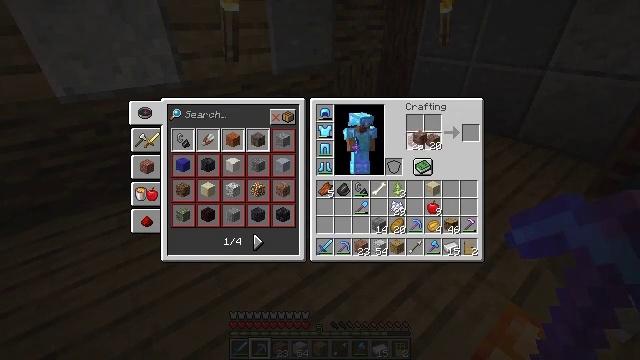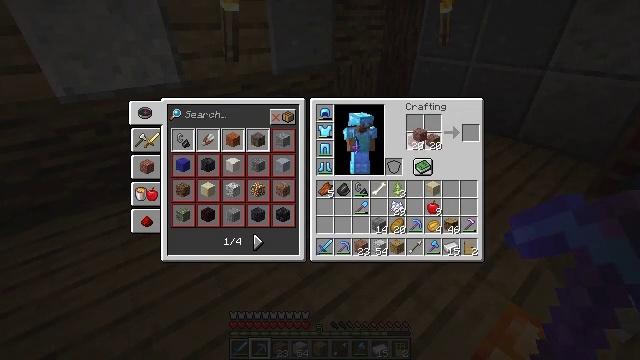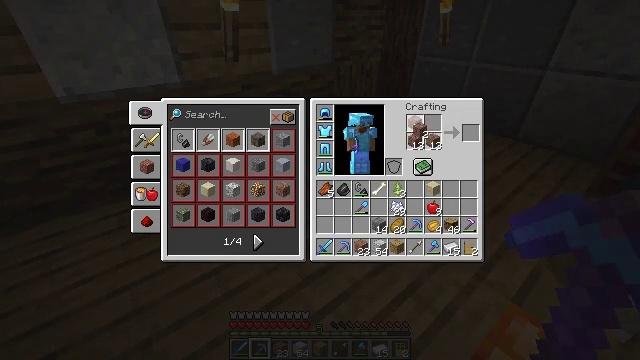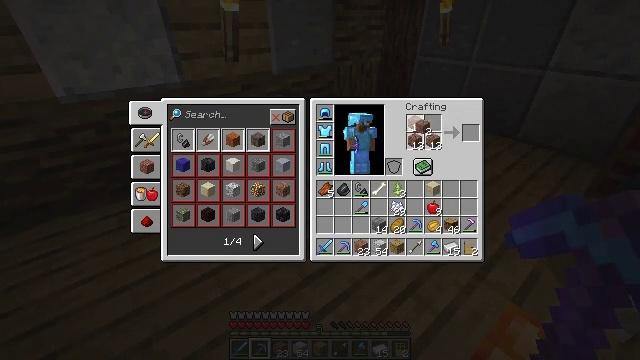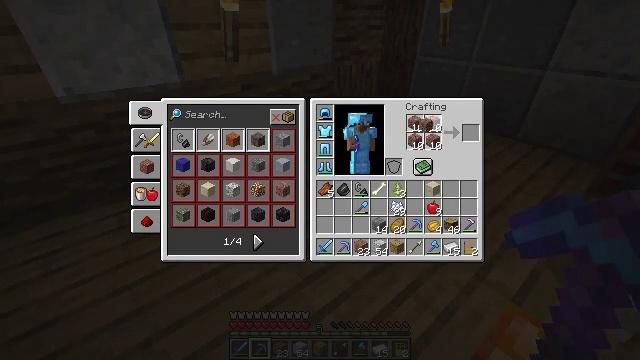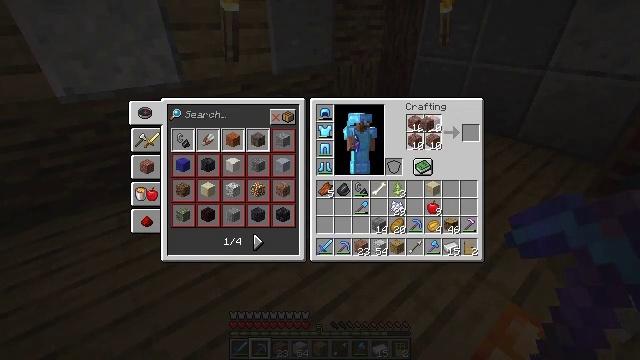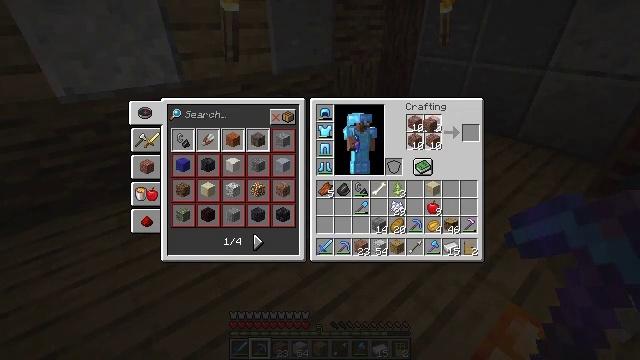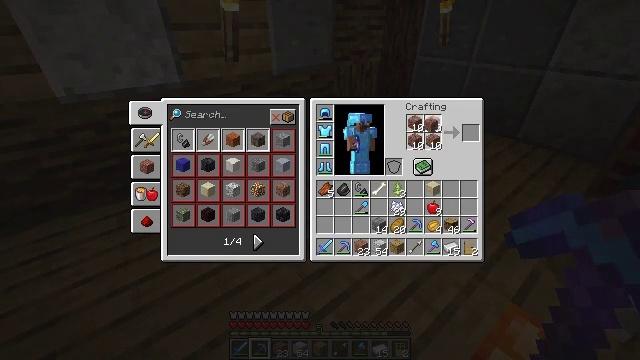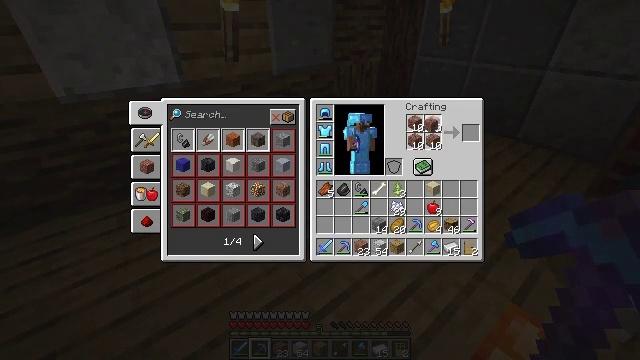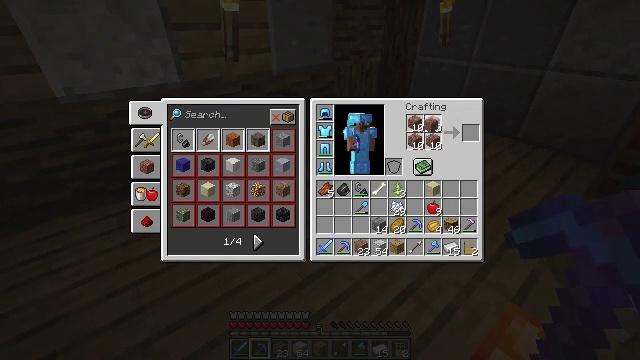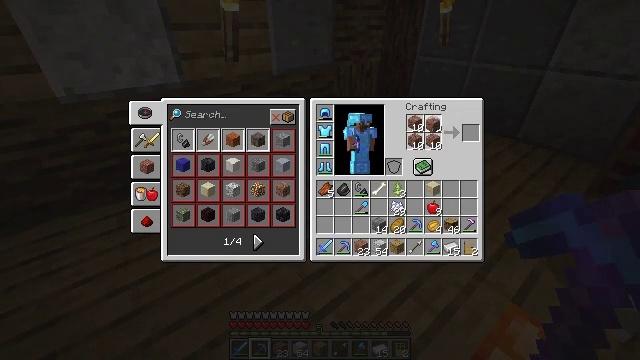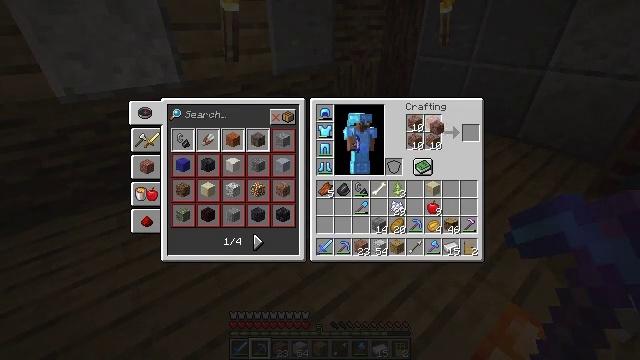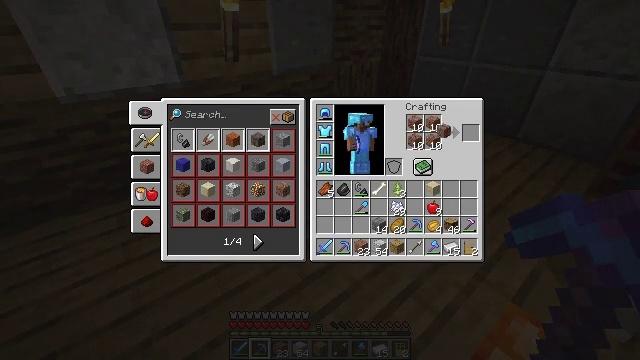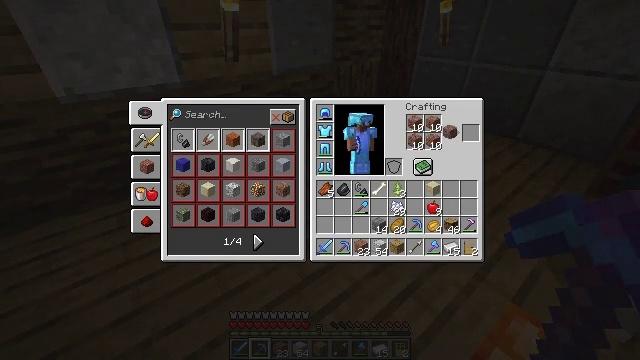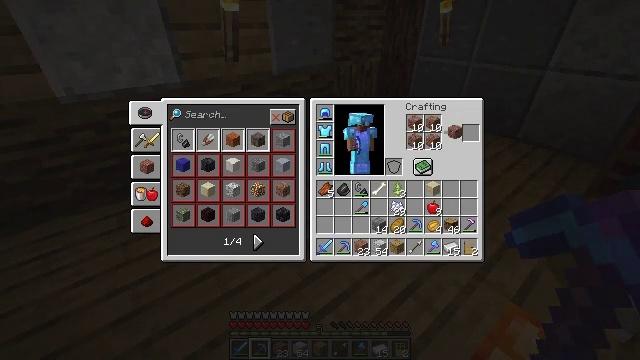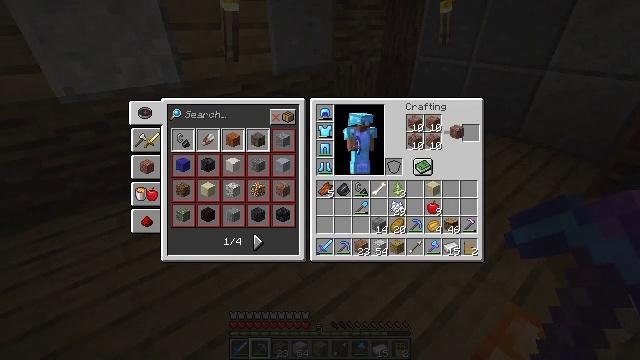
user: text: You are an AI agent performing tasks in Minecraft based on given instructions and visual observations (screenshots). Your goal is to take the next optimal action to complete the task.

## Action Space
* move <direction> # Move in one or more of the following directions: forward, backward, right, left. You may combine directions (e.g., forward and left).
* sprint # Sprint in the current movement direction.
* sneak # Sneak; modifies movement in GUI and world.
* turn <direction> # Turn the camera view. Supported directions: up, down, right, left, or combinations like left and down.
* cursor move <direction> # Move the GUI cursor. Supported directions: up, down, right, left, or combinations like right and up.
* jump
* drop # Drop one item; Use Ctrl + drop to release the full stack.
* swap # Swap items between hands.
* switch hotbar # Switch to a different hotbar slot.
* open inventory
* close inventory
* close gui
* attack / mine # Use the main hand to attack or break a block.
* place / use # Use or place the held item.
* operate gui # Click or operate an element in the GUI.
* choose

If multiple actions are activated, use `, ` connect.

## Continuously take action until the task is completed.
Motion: motion action
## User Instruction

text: Form polished granite from four granite.
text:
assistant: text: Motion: operate gui
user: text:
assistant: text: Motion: operate gui
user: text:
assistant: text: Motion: operate gui
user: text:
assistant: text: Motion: operate gui
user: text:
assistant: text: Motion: operate gui
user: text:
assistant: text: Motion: operate gui
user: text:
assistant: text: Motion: operate gui
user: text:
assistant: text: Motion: operate gui
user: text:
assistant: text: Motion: operate gui
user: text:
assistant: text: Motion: operate gui
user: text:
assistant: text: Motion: no_op
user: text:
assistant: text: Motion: cursor move right
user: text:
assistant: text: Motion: no_op
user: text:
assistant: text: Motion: no_op
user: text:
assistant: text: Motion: sneak
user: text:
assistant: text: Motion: sneak
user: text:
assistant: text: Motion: sneak
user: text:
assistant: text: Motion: sneak
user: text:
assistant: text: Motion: sneak
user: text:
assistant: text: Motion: sneak
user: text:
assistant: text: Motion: sneak, operate gui
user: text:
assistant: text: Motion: sneak, operate gui
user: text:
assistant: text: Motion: sneak, operate gui
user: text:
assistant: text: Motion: sneak
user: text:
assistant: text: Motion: sneak, cursor move down
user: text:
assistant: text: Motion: sneak, cursor move down
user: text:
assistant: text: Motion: sneak
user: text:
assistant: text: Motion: sneak, cursor move down
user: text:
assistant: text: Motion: no_op